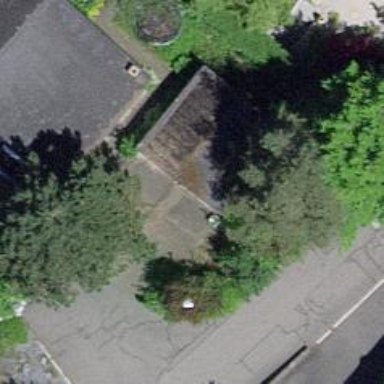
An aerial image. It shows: Building.